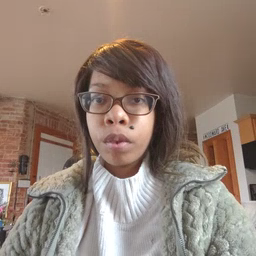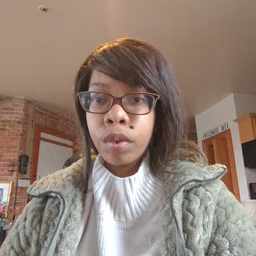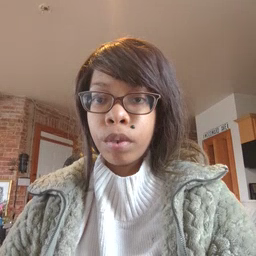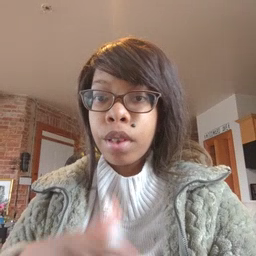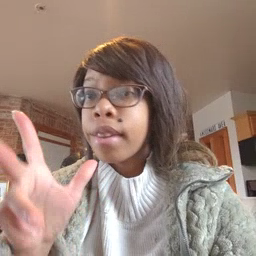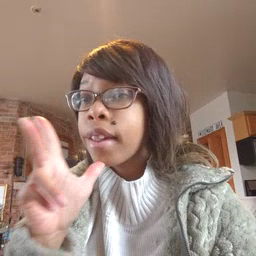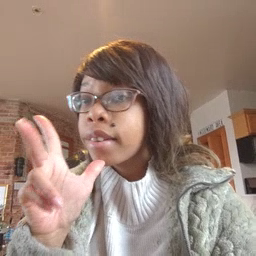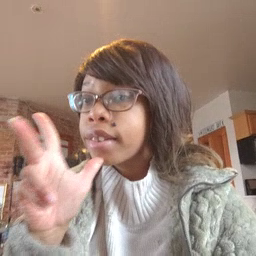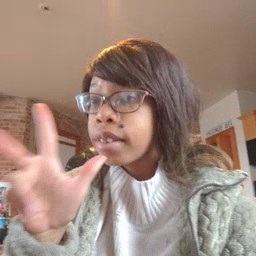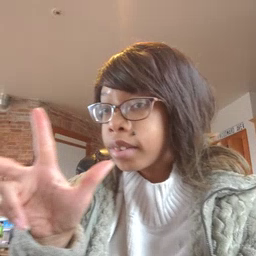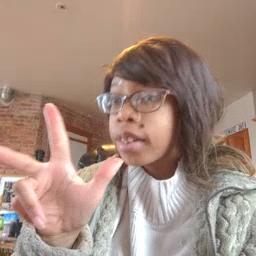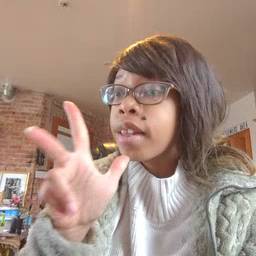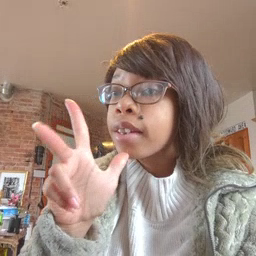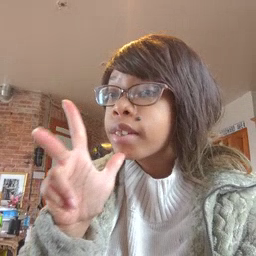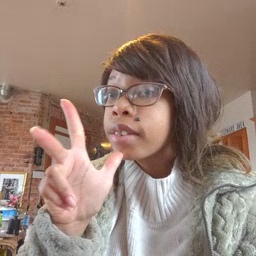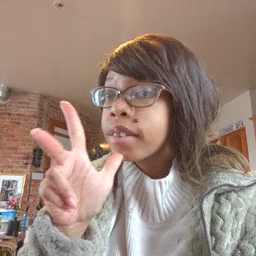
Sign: hen